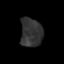
Tissue: prostate
Cell type: T cells
Senescence score: 0.355
Nuclear area (px): 618
Mean DAPI intensity: 50.94